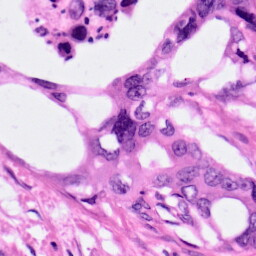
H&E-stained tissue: Pancreatic